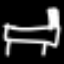
Label: bed